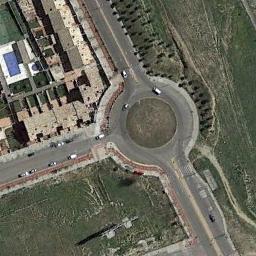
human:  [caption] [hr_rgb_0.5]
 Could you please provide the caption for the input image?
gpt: The roundabout is surrounded by grass .

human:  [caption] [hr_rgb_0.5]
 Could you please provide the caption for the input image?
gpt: The roundabout is on the grass next to buildings .

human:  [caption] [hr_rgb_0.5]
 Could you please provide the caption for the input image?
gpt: The roundabout with three exits and entrances is in the lawn and some buildings are next to the roundabout .

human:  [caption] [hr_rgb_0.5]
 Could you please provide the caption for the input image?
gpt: There are several moving vehicles on the road at the roundabout, There are several buildings and some trees and some lawns around the roundabout .

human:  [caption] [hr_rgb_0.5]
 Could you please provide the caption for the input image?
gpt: There are two green meadows and some buildings beside the roundabout .